Brain MRI, t1w sequence, axial 2D slice.
Patient: age 32, sex F, weight 95 kg, height 1.95 m
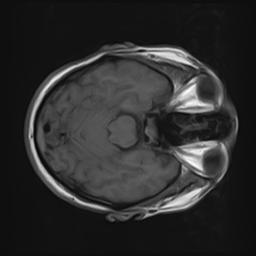